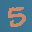
Label: 5